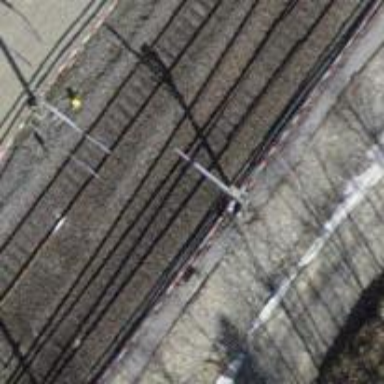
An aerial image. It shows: Rail siding with electrified contact lines for trains.